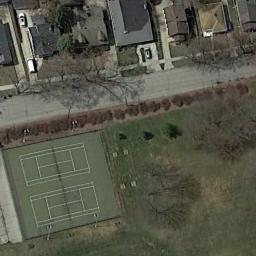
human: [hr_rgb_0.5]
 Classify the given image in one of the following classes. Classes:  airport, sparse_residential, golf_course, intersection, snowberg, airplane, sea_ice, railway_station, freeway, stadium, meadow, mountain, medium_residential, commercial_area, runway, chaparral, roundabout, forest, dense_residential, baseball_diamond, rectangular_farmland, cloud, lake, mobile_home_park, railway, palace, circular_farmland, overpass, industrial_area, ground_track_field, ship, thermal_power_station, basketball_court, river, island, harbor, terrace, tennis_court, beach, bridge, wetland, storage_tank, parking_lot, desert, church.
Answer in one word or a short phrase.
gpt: tennis_court